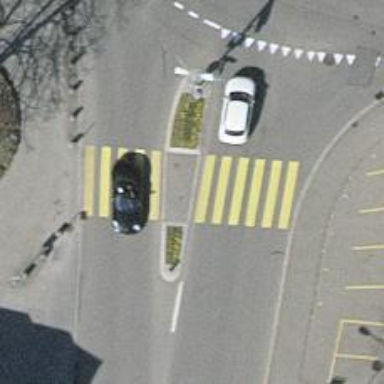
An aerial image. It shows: Kerb barrier.